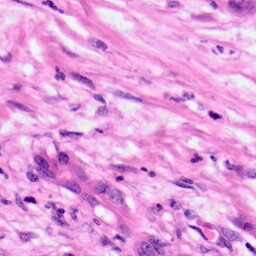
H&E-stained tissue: Pancreatic